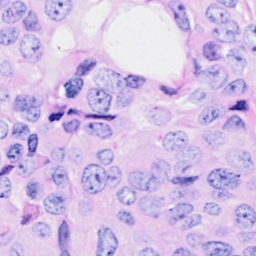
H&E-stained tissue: Breast